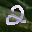
Label: 2